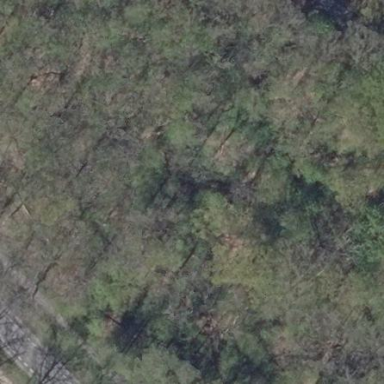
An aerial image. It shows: Natural monument forest with broadleaved deciduous trees.